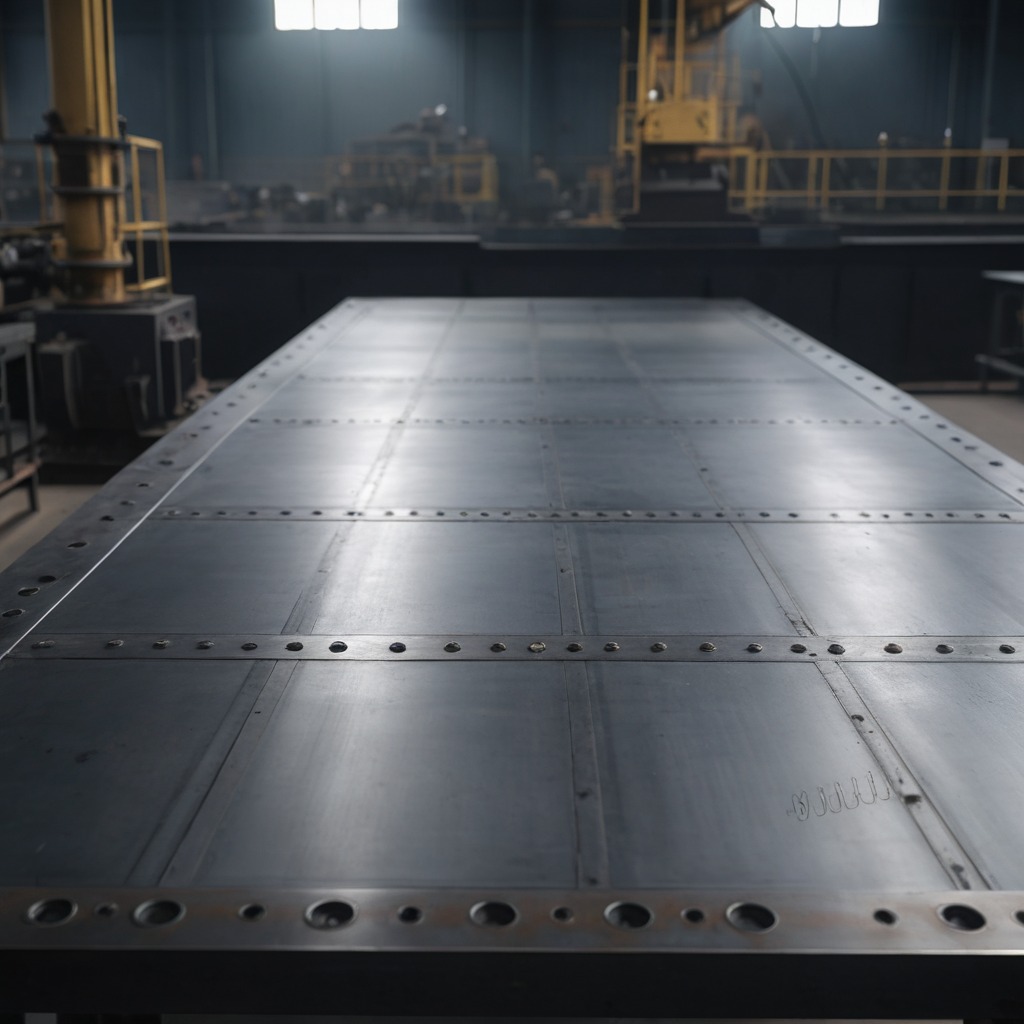
A coiled metal spring lies on the cold steel table in a mining workshop.